Aerial crown-view tile of a tropical tree (Barro Colorado Island, Panama), acquired 20250317:
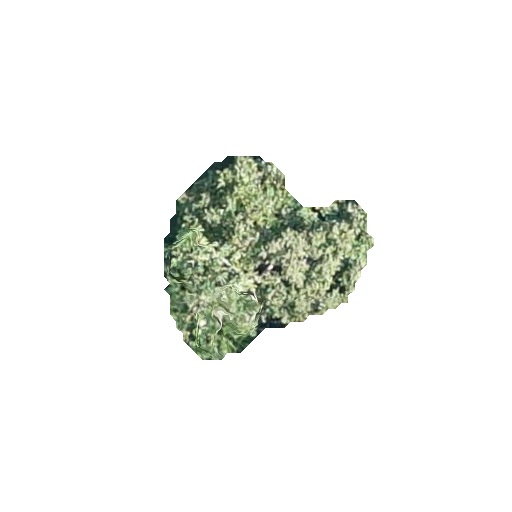
Species: Miconia argentea
GBIF accepted scientific name: Miconia argentea
Crown area: 42.025 m²